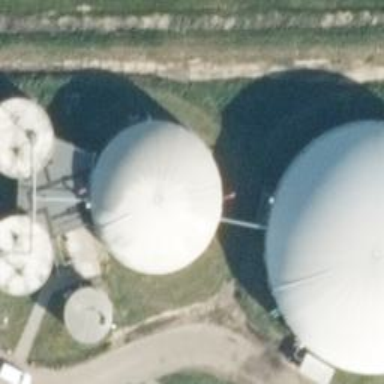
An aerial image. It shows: Storage tank that is man-made.